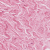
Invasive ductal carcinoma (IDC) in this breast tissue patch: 0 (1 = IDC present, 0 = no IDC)